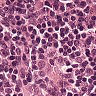
Metastatic tissue present: no